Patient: sex F, age 66
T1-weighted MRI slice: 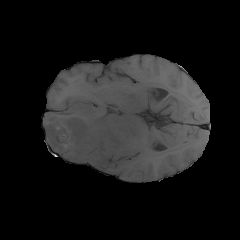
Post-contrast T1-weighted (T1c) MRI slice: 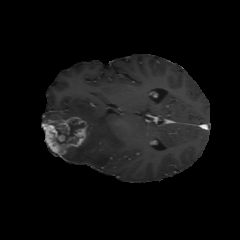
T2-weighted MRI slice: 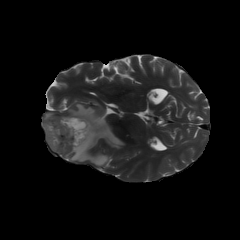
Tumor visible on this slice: yes
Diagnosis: Glioblastoma, IDH-wildtype
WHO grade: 4